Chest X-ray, PA view. Patient: 72 years old, sex M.
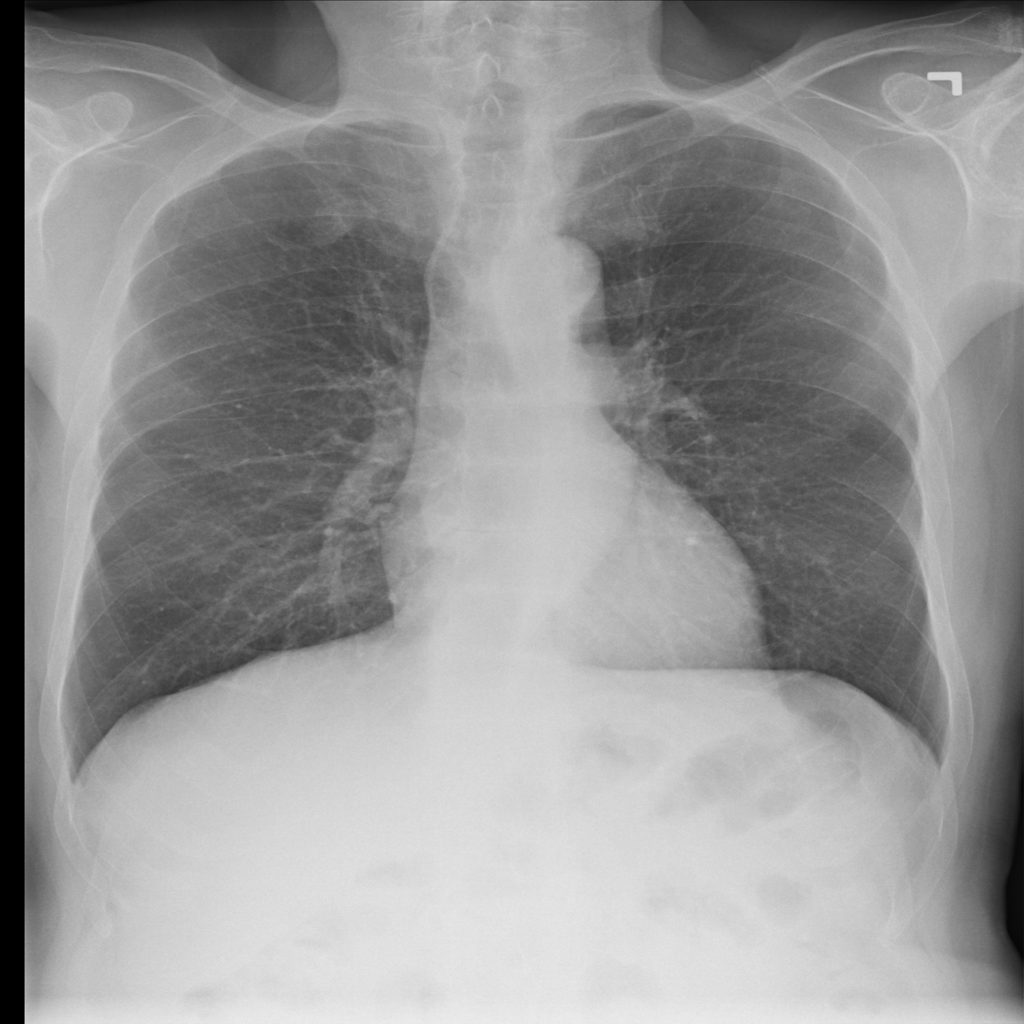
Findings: No Finding